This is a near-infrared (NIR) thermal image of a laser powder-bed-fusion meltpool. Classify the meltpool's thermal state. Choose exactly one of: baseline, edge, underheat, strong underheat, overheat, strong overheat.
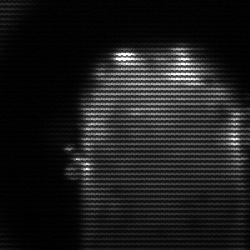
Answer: baseline